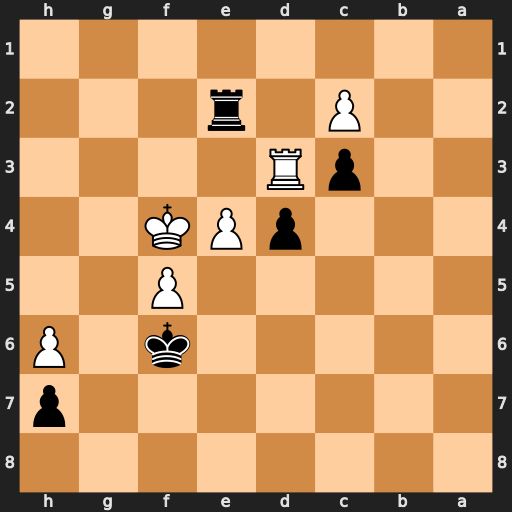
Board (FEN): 8/7p/5k1P/5P2/3pPK2/2pR4/2P1r3/8
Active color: b
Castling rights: -
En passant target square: -
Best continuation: Rf2+ Kg3 Rd2